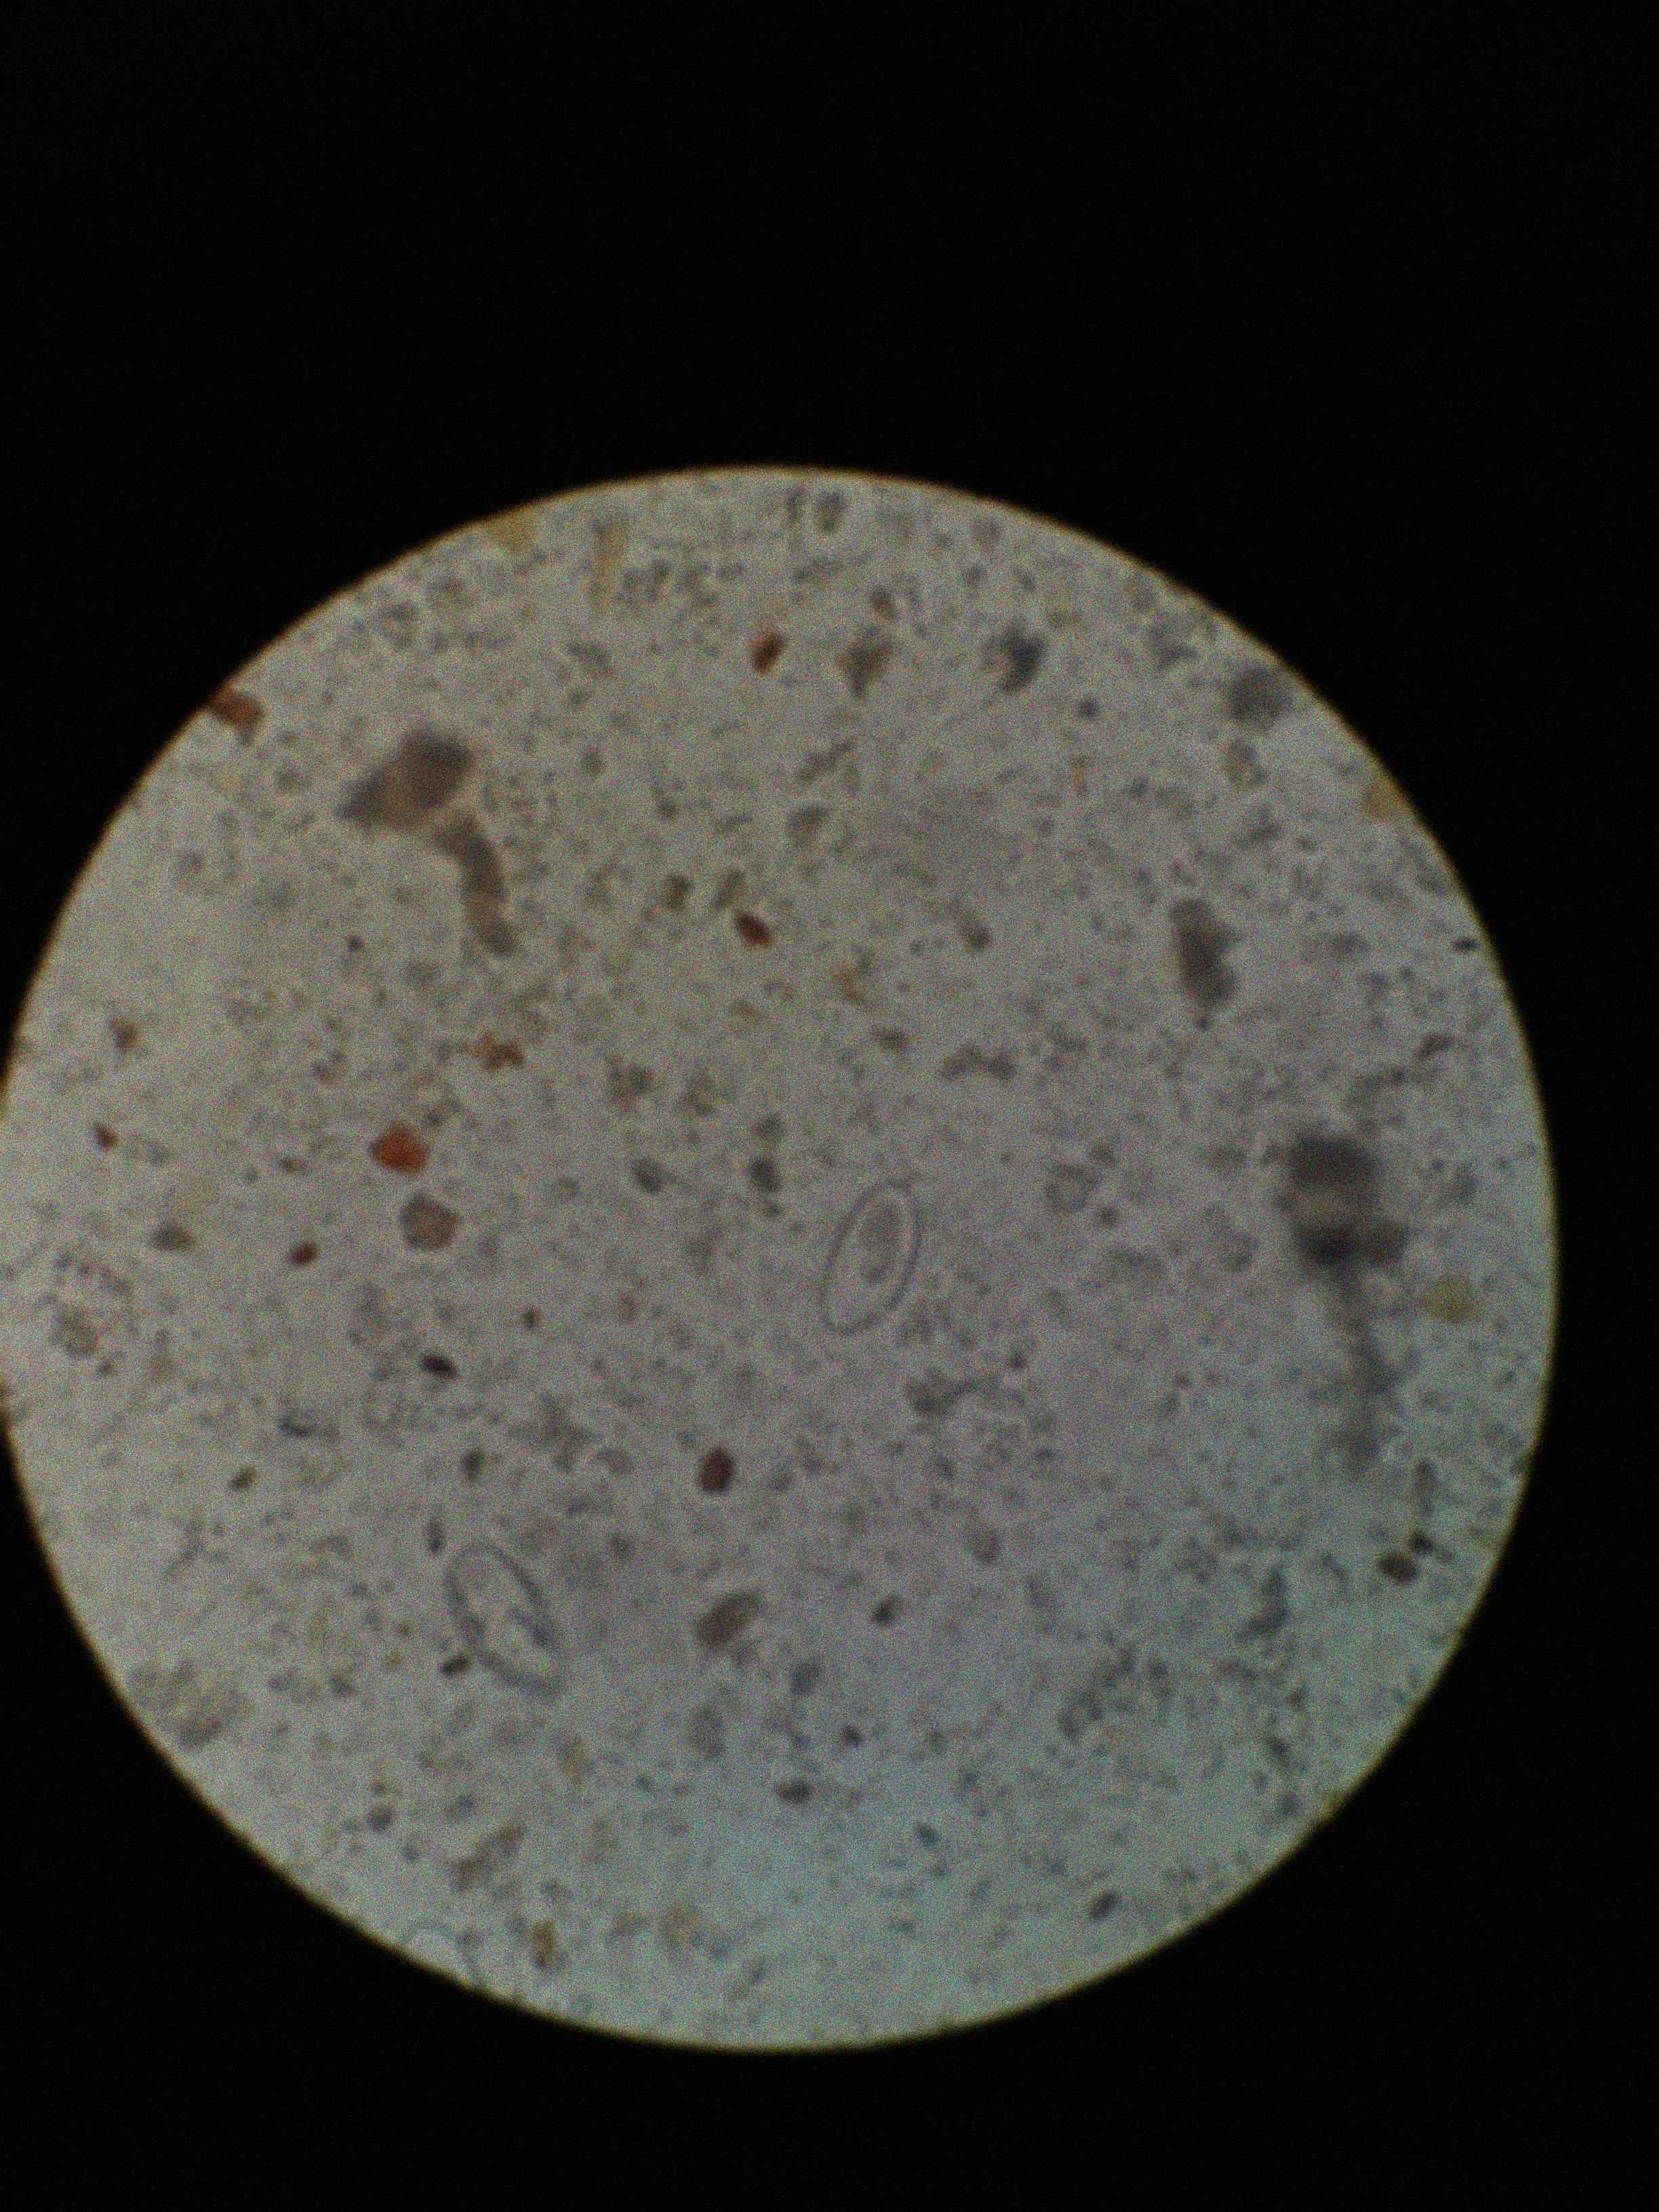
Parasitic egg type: Enterobius vermicularis